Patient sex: M
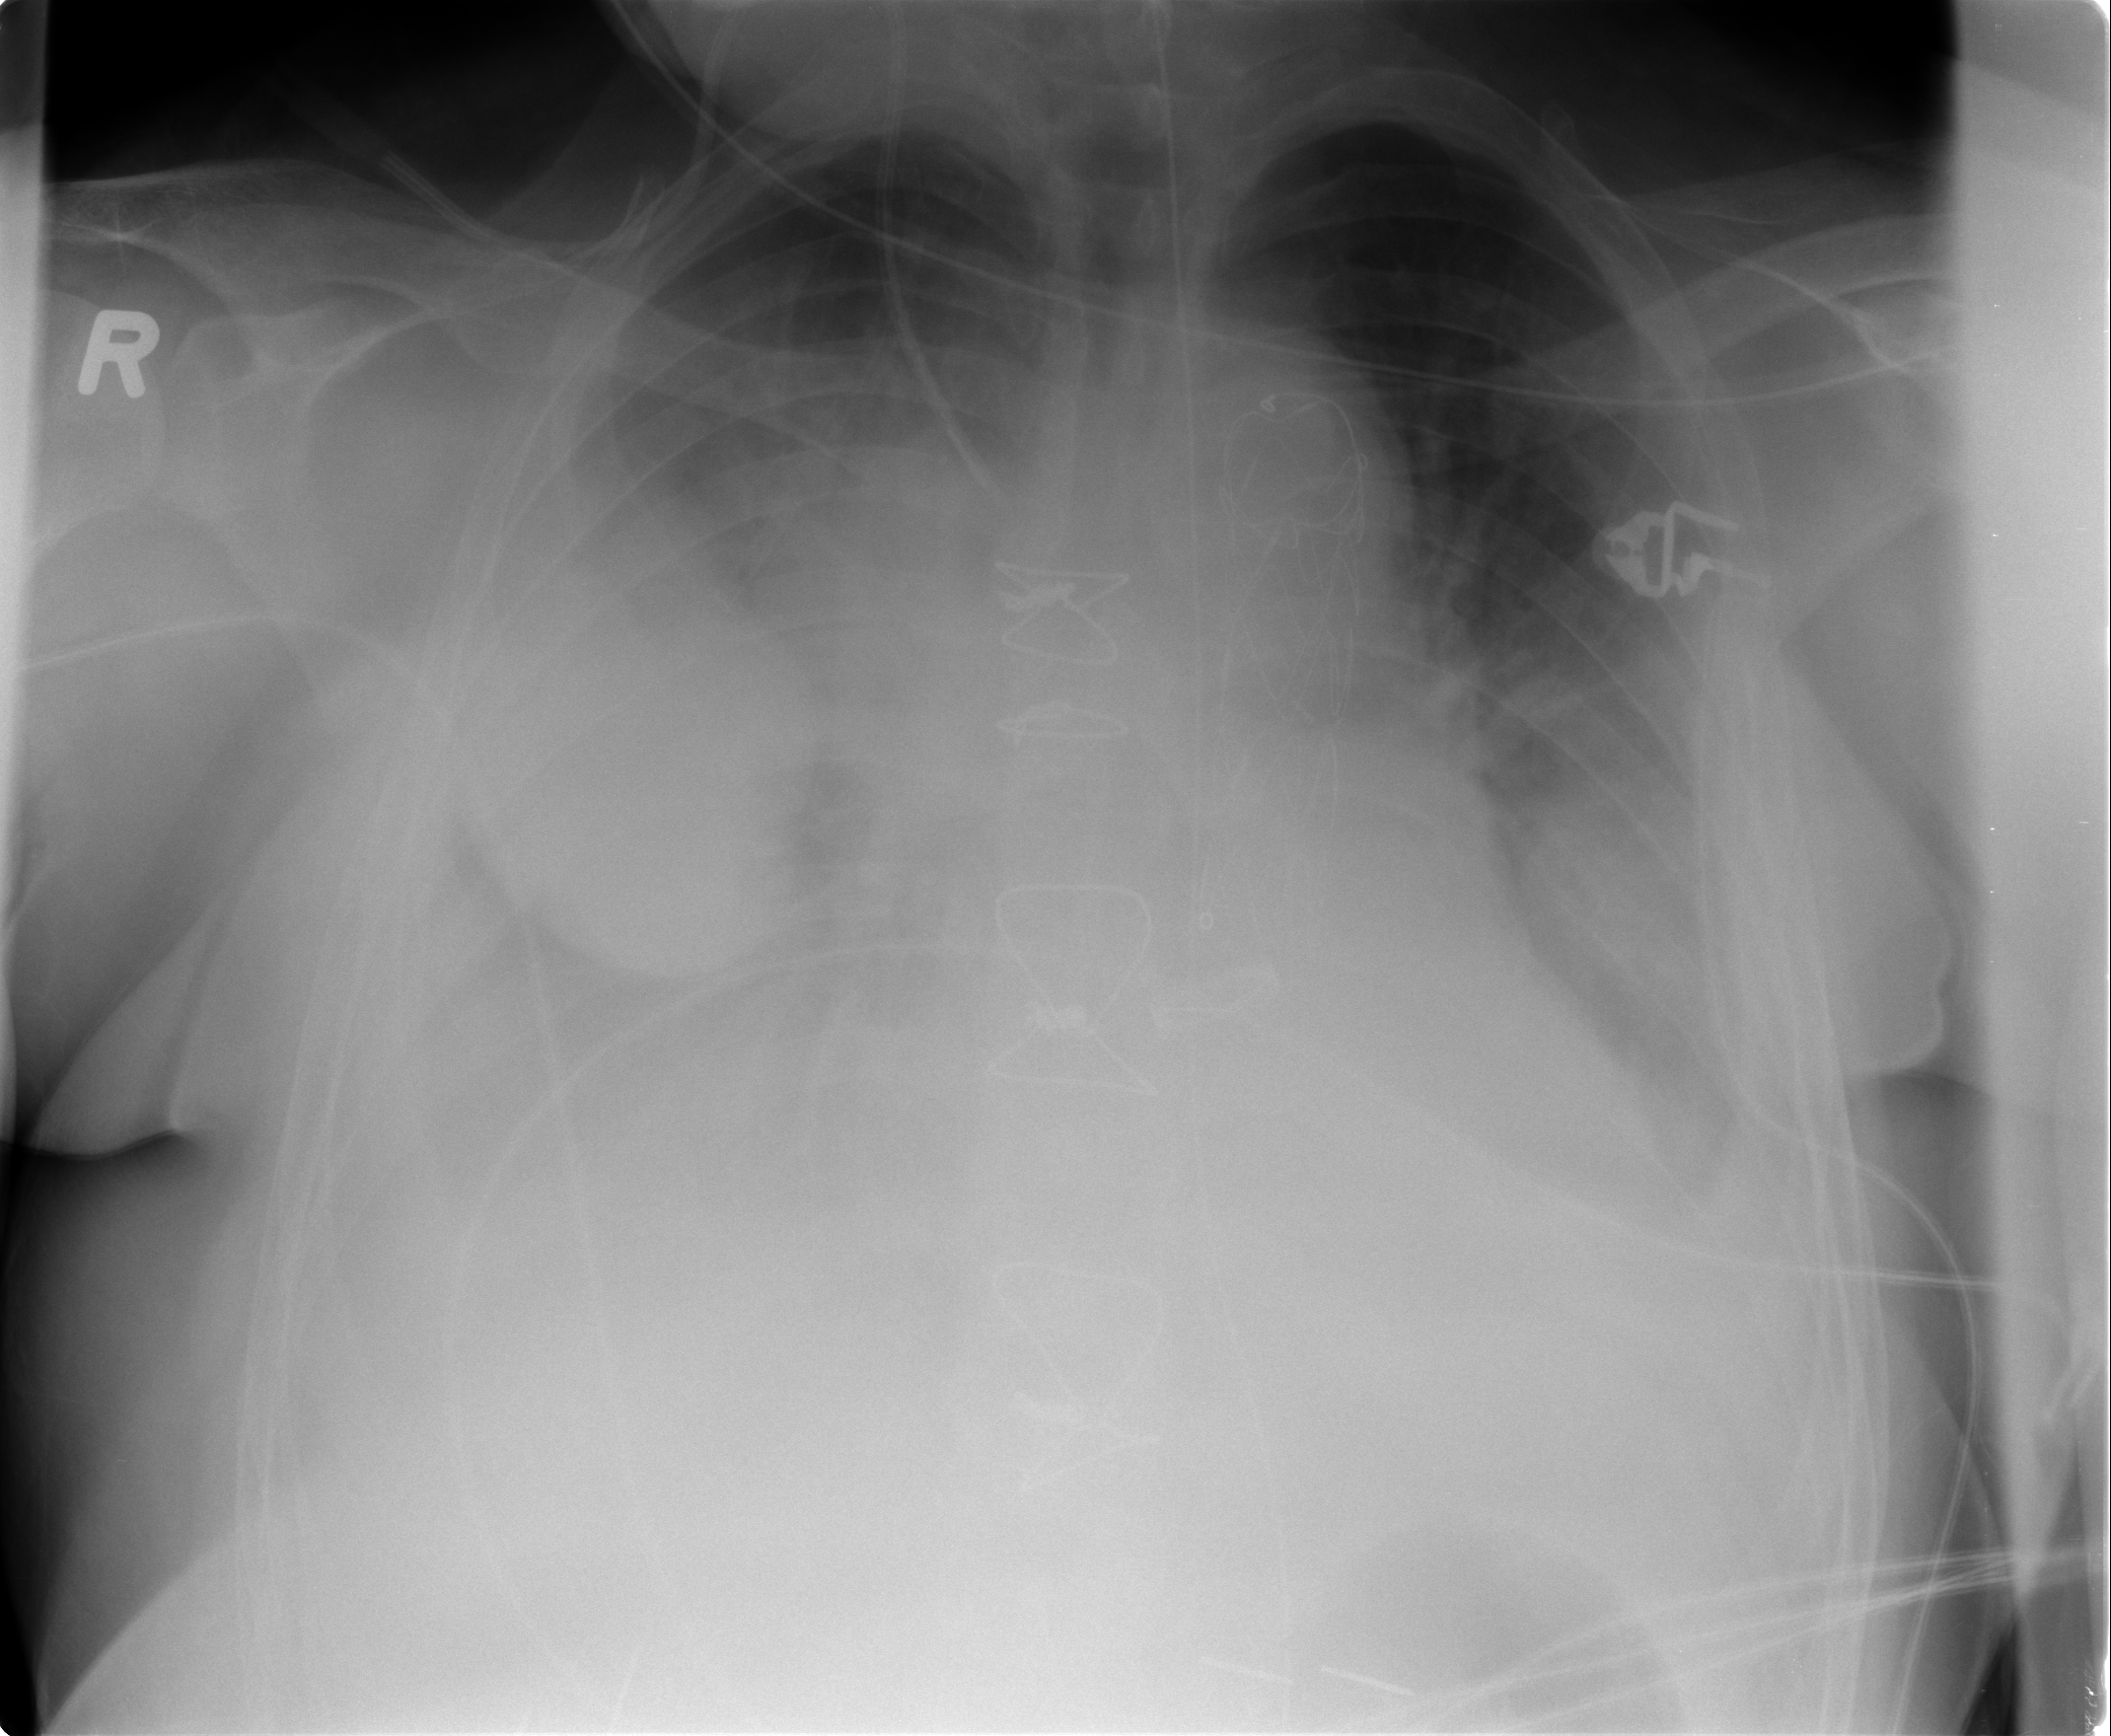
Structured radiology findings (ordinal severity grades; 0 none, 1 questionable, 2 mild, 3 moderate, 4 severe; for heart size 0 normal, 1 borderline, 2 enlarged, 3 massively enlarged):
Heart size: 2
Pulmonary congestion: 1
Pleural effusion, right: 3
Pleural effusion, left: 2
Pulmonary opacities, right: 1
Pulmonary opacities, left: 1
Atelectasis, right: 3
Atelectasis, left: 2